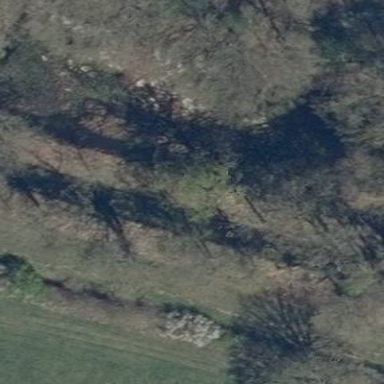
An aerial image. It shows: Forest area.